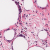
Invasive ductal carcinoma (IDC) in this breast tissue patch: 0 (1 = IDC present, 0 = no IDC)